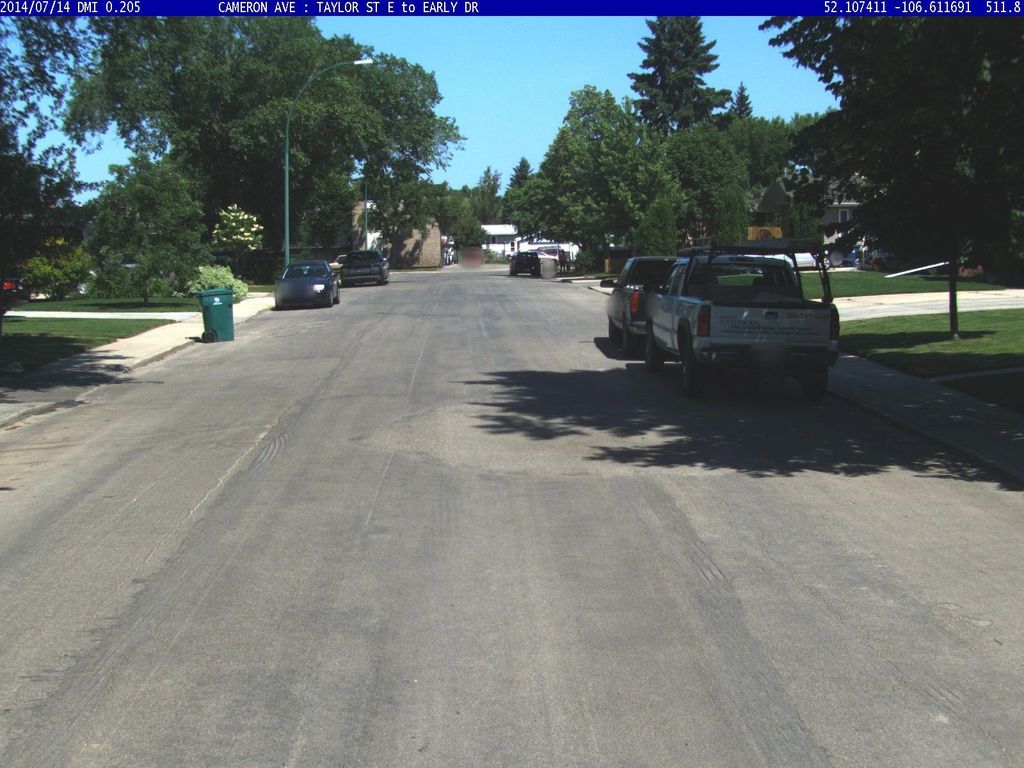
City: saskatoon